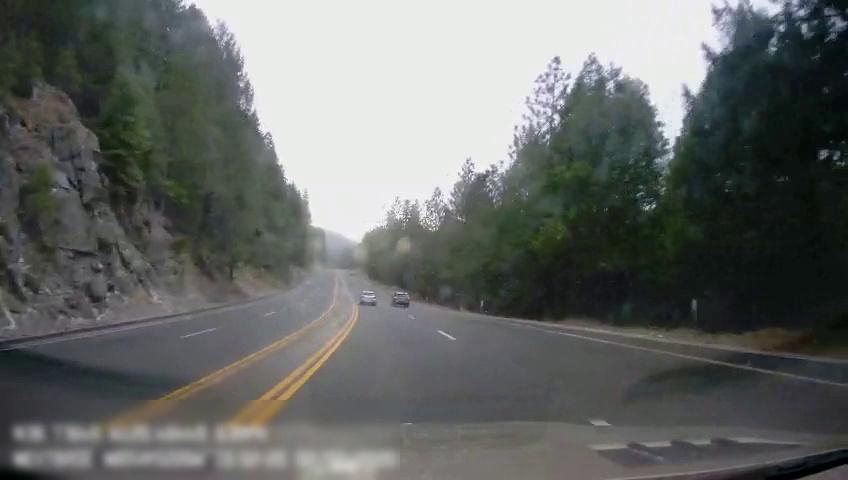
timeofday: Day
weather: Cloudy
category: Drivable Space
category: Vehicles | Car
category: Vehicles | Car
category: Lanes | Alternate Lane
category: Lanes | Alternate Lane
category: Lanes | Alternate Lane
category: Lanes | Current Lane
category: Lanes | Current Lane
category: Lanes | Alternate Lane